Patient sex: F
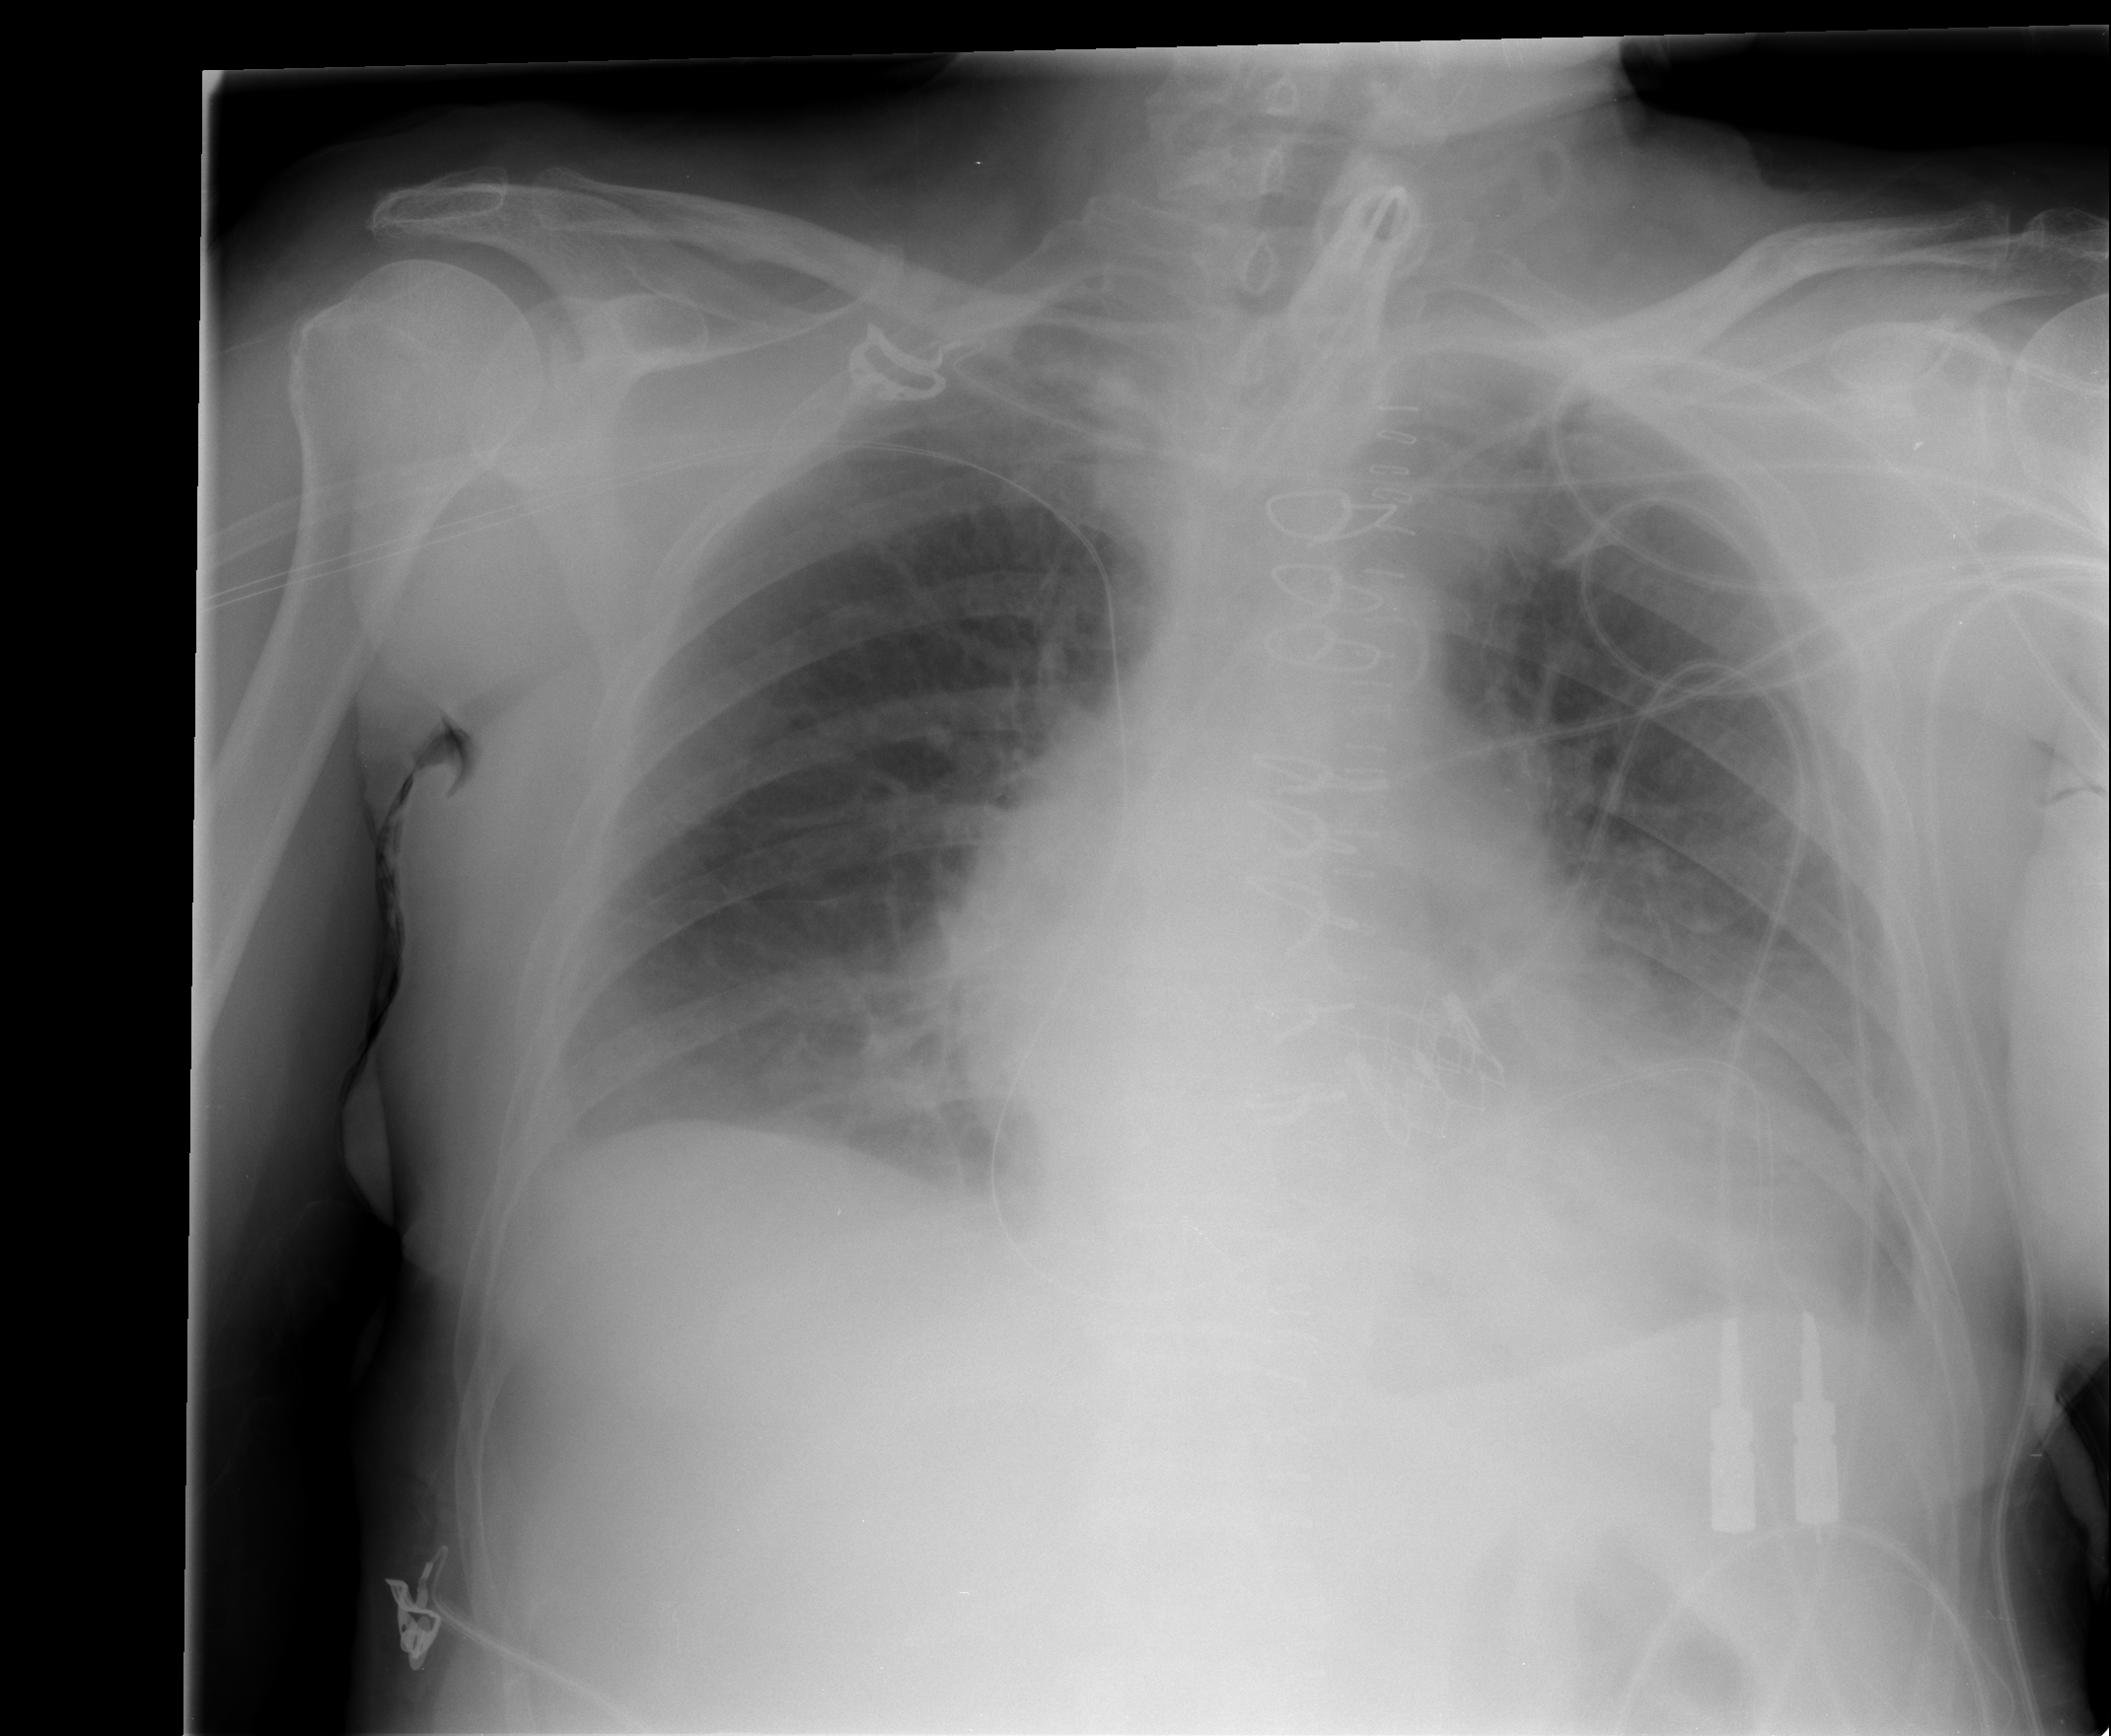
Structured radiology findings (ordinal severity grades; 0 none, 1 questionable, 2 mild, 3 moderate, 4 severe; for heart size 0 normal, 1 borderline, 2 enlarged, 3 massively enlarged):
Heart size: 2
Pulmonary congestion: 2
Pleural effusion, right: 2
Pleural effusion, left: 2
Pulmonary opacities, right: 1
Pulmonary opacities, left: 1
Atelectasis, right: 2
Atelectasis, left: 2